Question: Webkit allows the use of an external SVG file as a mask for any HTML element. Ie:
'''
<img src="kate.png" style="-webkit-mask-image: url(circle.svg)">
'''
Resulting in:

(More information here: <URL>
Does anyone know if there's a way to do it without an external SVG file? More specifically, can it be done with SVG generated from javascript?
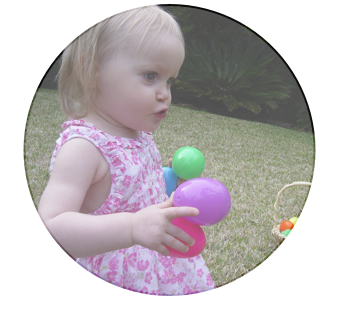
Answer: Well, two years have passed since I asked this question and the browser landscape changed a lot. Here's an example of exactly what I wanted to do, which works only in Firefox for now: <URL>
As you can see there's a div with id 'chameleon' which has the following style:
'''
<div id="chameleon" style="clip-path:url(#clip1); -webkit-mask-box-image: url(mask.png);">
'''
'#clip1' points to a 'clipPath' element inside an inline SVG element which links to a shape.
'''
<clipPath id="clip1"><use xlink:href="#shape1"/></clipPath>
'''
So now it's doable in Firefox.
Thanks <URL> for the practical example!